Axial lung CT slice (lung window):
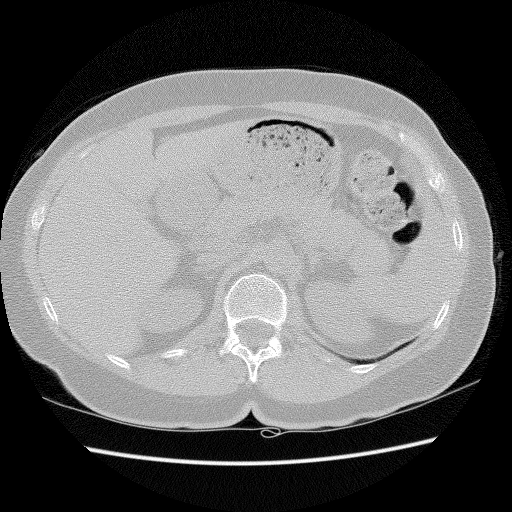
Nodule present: no